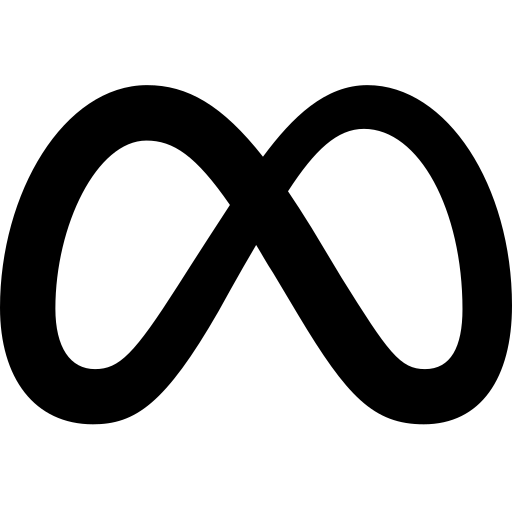
Tags: icon, FontAwesome, fa-icon, brand, meta